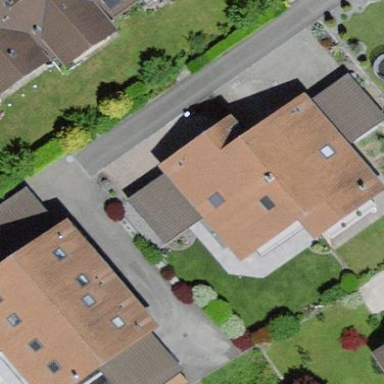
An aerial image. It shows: Terrace building with gabled roof made of roof tiles.